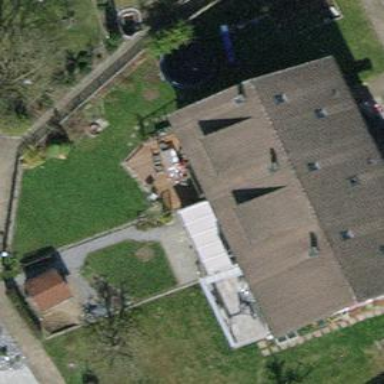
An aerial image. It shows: Simple and straightforward house.